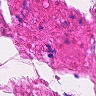
Metastatic tissue present: no